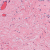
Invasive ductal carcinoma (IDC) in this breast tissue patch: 0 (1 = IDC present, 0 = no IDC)